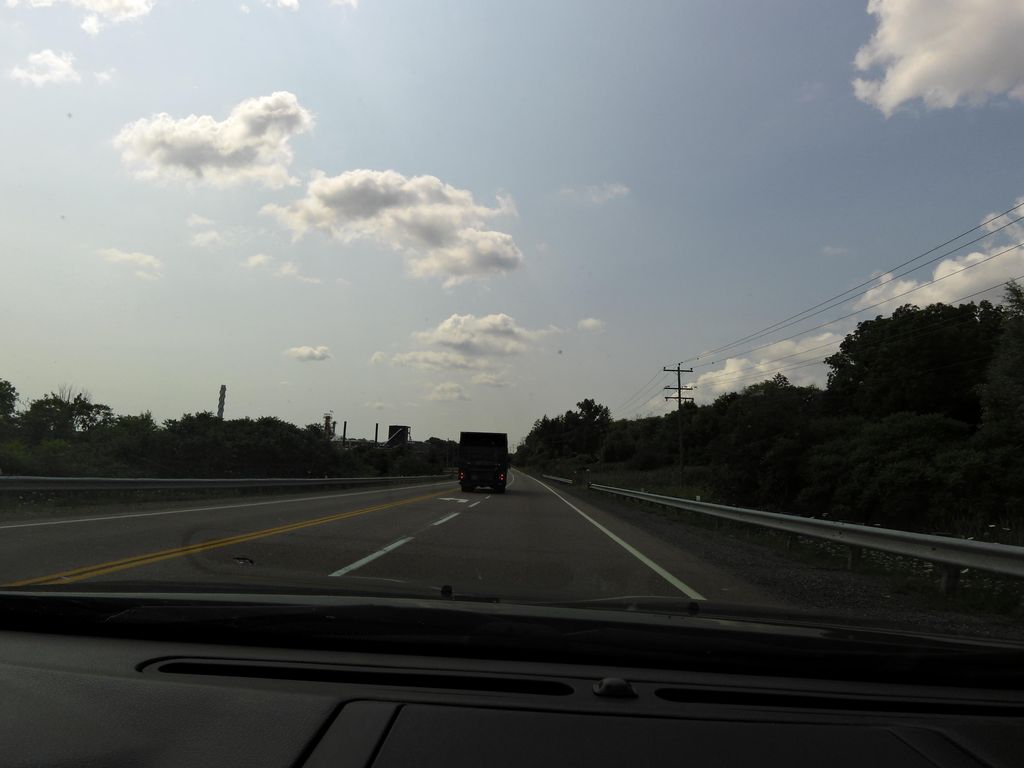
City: hamilton